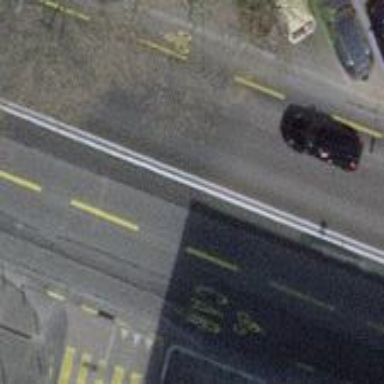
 there is shared bus lane and cycle lane on the left side."